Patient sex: M
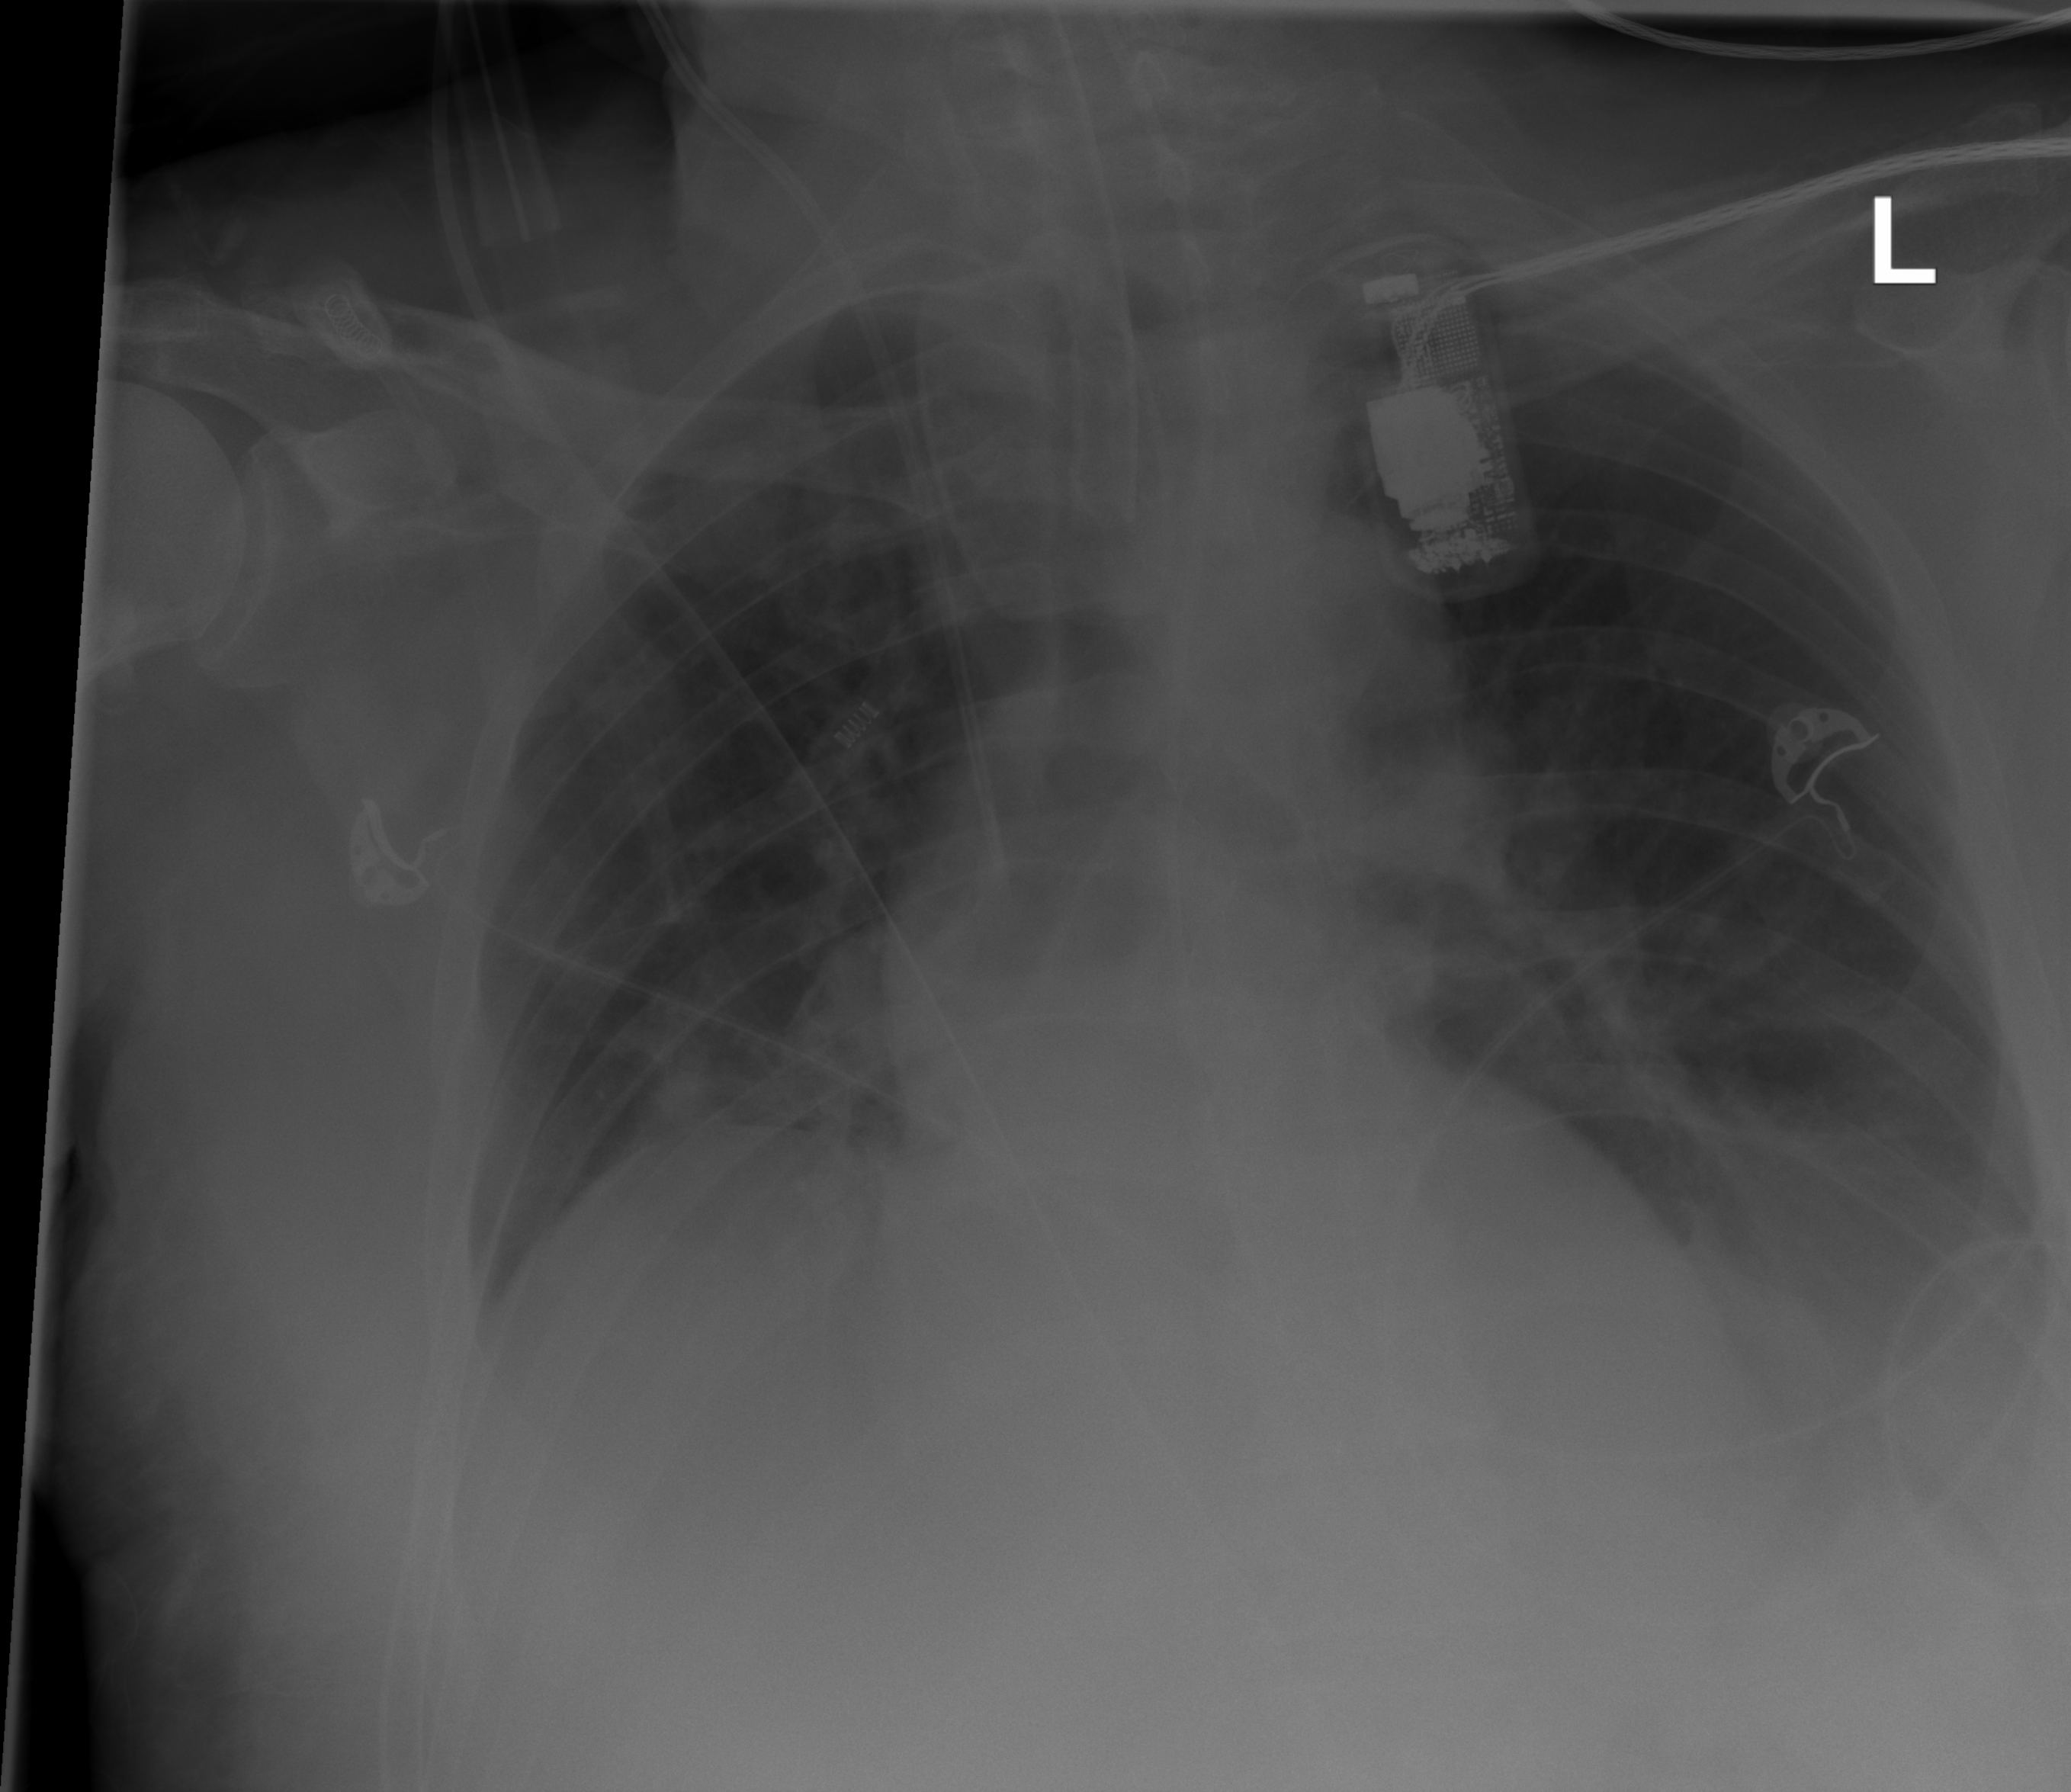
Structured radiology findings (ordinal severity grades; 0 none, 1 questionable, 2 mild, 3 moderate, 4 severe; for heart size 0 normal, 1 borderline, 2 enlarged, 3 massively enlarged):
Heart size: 1
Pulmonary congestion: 2
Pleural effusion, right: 0
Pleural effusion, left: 2
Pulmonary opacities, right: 0
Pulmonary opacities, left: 0
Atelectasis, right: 2
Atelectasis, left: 2